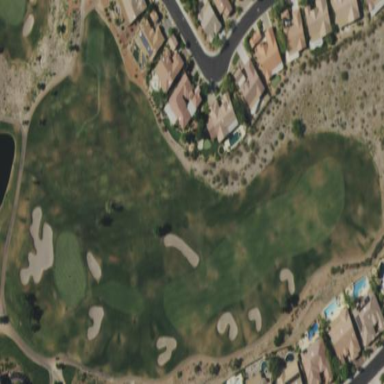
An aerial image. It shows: Rough area on grassy golf course.